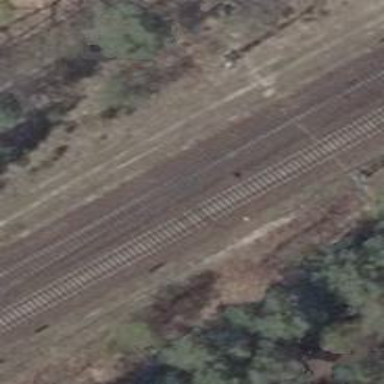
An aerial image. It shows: Railway with electrified contact lines.